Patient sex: F
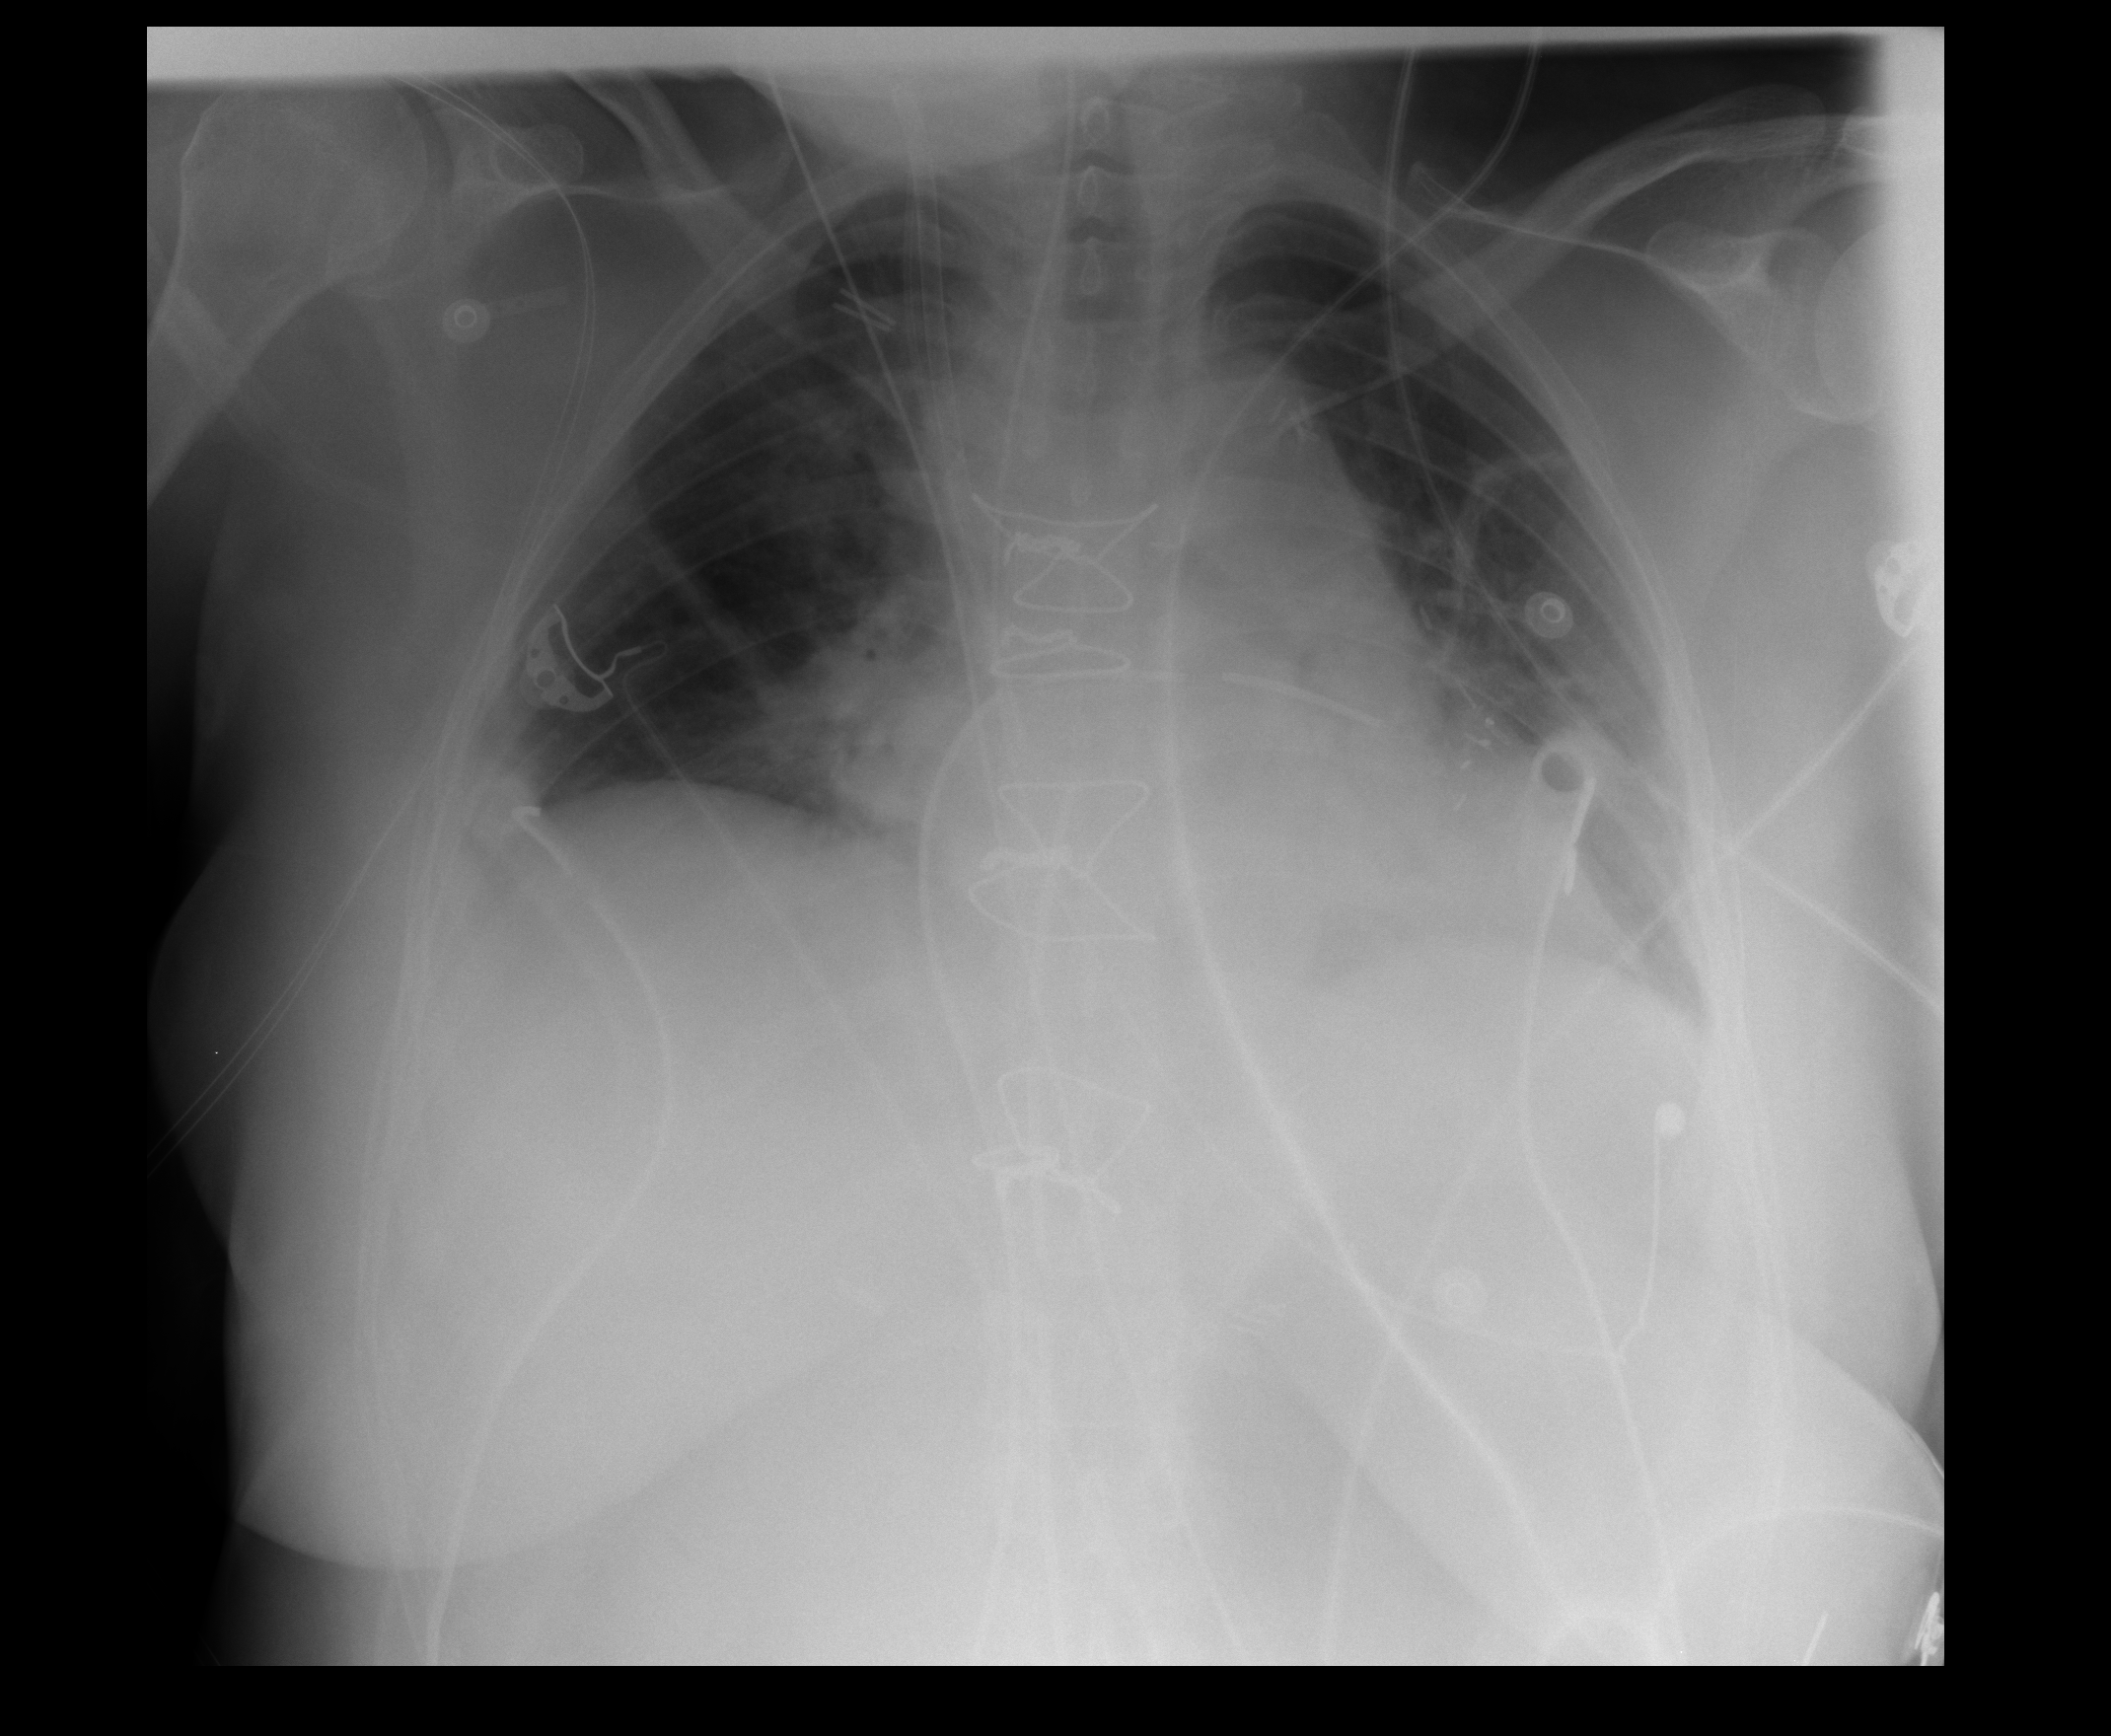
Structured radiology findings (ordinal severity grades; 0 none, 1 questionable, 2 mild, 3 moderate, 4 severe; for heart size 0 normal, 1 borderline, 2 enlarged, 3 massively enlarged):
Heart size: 0
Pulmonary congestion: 2
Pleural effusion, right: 0
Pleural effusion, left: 1
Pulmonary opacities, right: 0
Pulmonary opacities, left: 1
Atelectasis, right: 2
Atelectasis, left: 2